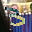
Label: 3